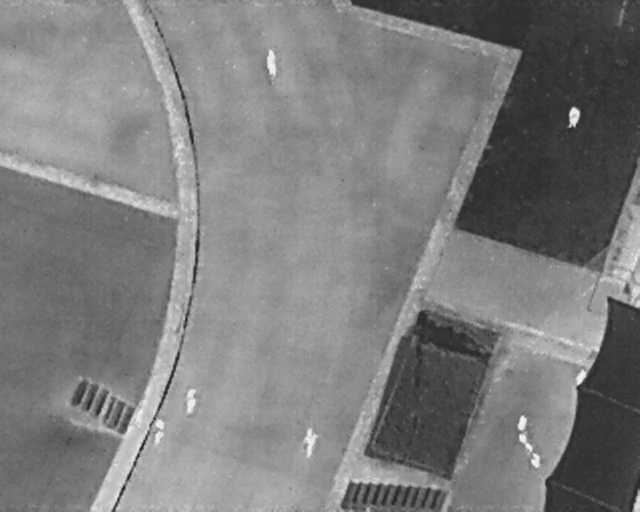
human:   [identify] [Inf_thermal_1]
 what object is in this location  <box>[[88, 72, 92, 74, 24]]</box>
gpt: <ref>1 medium person at the bottom right</ref>

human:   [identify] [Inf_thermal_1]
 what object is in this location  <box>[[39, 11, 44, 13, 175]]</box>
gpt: <ref>1 large person at the top</ref>

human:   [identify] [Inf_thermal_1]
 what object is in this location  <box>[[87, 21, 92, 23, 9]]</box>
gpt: <ref>1 large person at the top right</ref>